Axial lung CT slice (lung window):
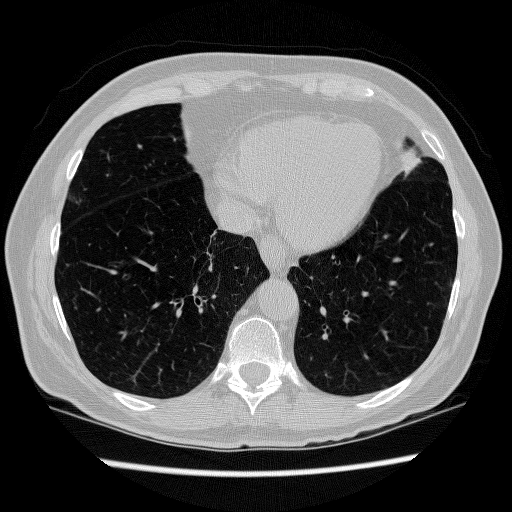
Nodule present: no